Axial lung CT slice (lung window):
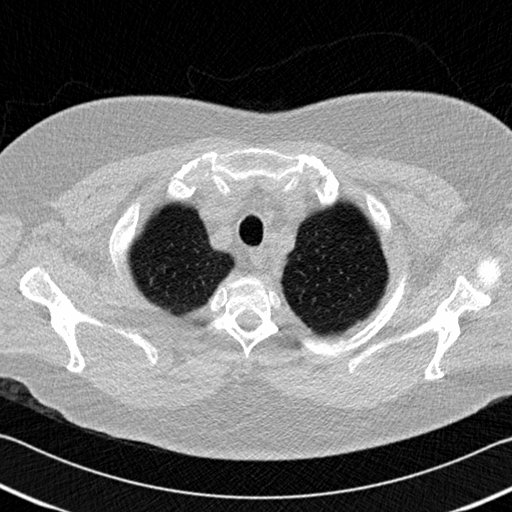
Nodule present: yes
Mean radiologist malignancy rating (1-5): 3